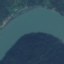
Land use / land cover: River